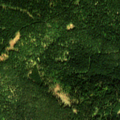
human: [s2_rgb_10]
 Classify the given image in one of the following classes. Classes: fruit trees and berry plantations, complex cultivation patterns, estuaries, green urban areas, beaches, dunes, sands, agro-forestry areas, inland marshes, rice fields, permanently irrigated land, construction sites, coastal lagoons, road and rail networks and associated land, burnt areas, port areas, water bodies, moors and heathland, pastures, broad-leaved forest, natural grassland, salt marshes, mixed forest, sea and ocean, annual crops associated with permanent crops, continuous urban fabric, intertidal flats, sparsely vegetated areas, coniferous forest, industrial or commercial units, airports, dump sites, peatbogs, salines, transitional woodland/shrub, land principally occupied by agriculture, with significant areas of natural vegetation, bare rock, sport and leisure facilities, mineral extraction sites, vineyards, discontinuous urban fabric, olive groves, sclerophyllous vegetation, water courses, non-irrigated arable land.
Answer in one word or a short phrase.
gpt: coniferous forest